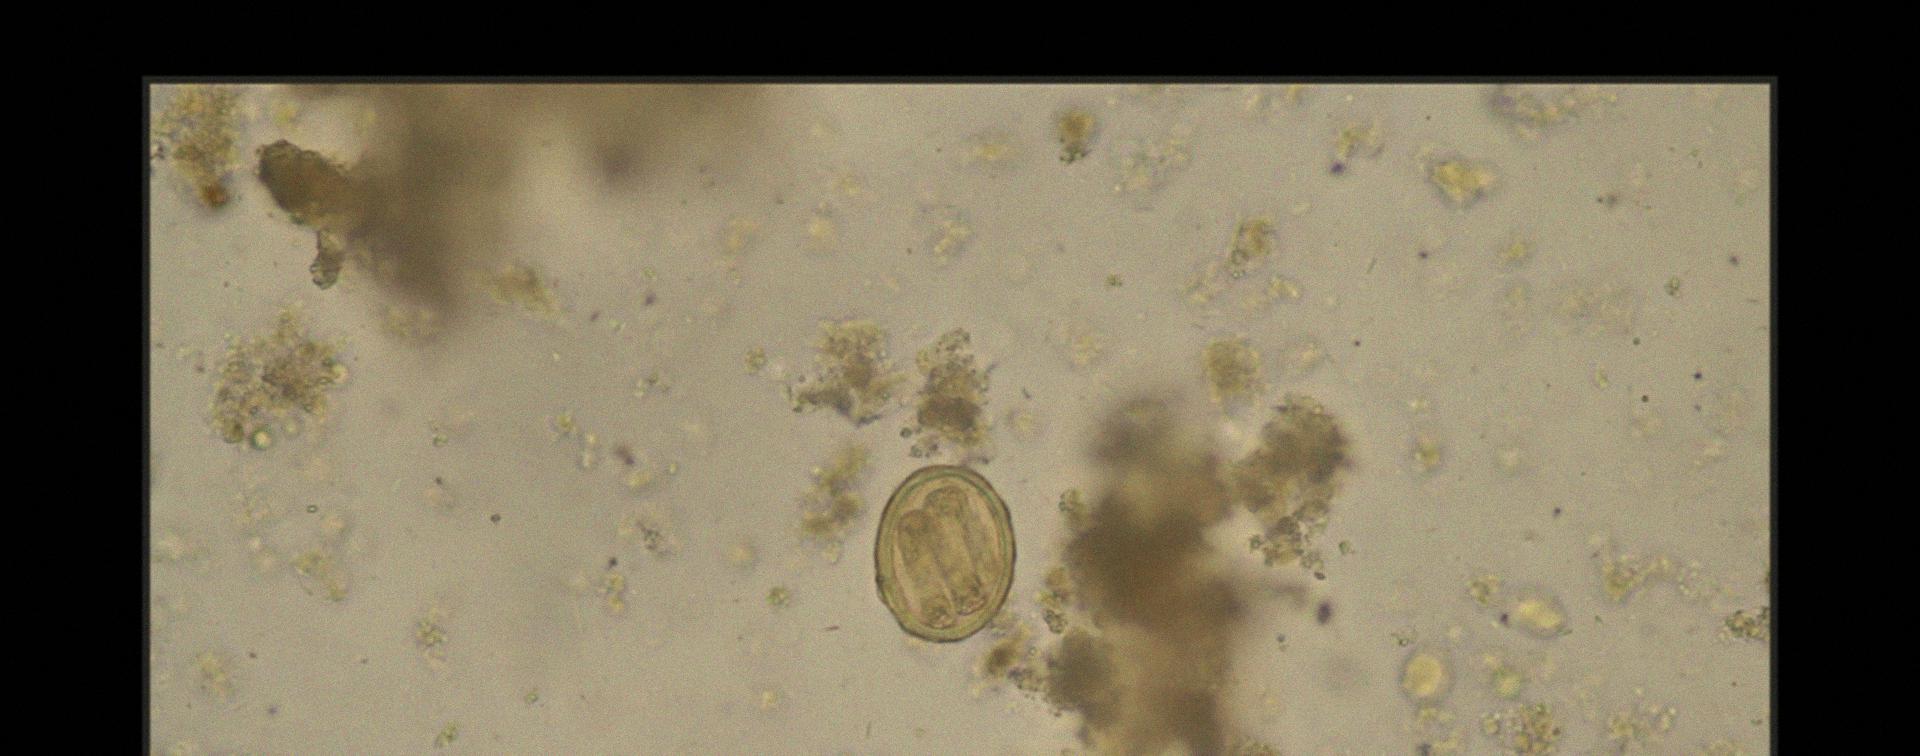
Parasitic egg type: Ascaris lumbricoides